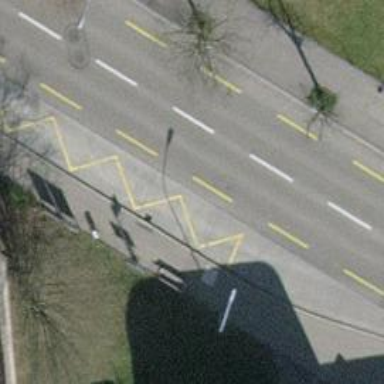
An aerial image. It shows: Bench for seating.